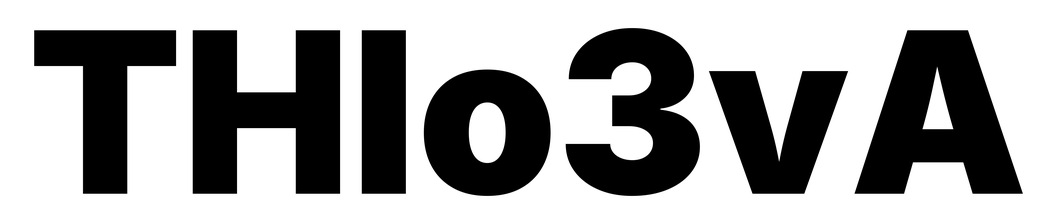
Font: Inter_Black